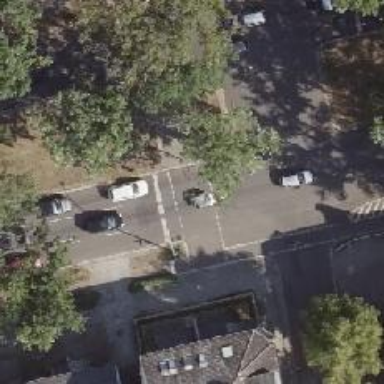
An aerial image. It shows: Road crossing with traffic signals.